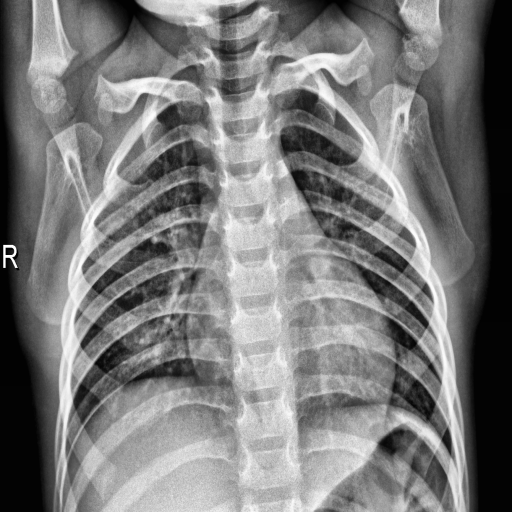
Finding: NORMAL